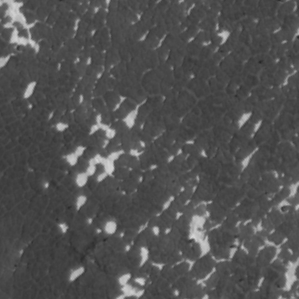
Label: frost